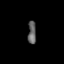
Tissue: lung
Cell type: T cells
Senescence score: 0.2284
Nuclear area (px): 184
Mean DAPI intensity: 97.62